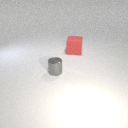
large red rubber cube to the right of small gray metal cylinder